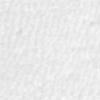
Label: no_change